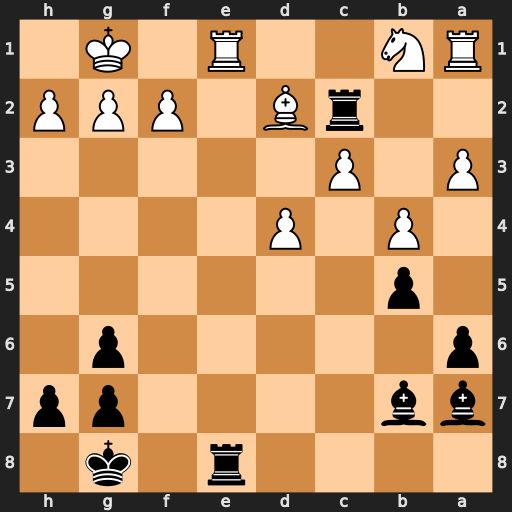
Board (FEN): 4r1k1/bb4pp/p5p1/1p6/1P1P4/P1P5/2rB1PPP/RN2R1K1
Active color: b
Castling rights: -
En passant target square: -
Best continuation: Rxe1+ Bxe1 Rc1